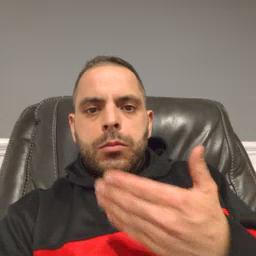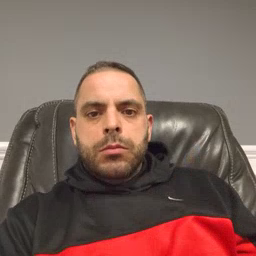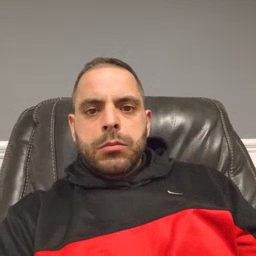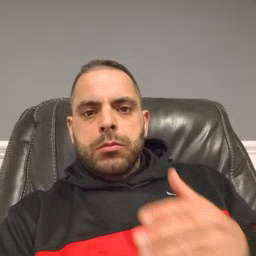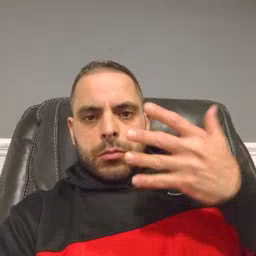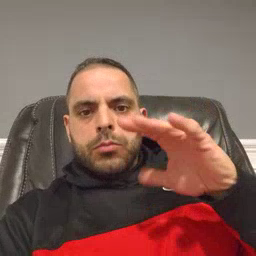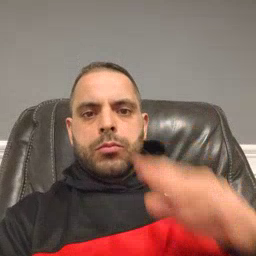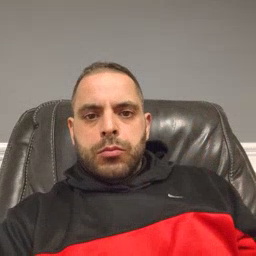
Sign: finish